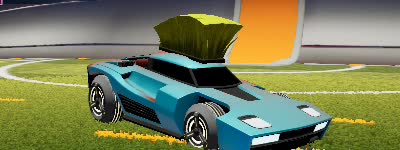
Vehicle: breakout